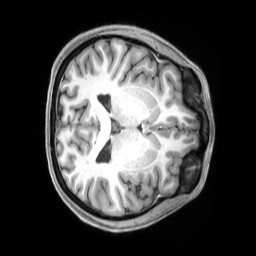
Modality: T1w
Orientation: axial
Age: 28
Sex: female
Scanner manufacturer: siemens
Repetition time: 2.3 s
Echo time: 0.00229 s